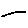
Label: line